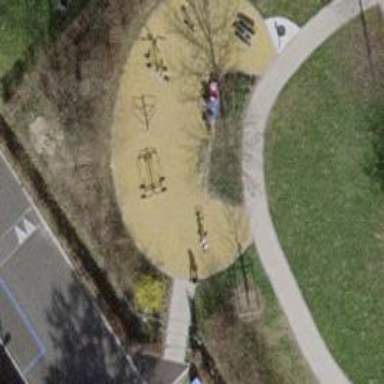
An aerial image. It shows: Bench.